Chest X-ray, PA view. Patient: 54 years old, sex M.
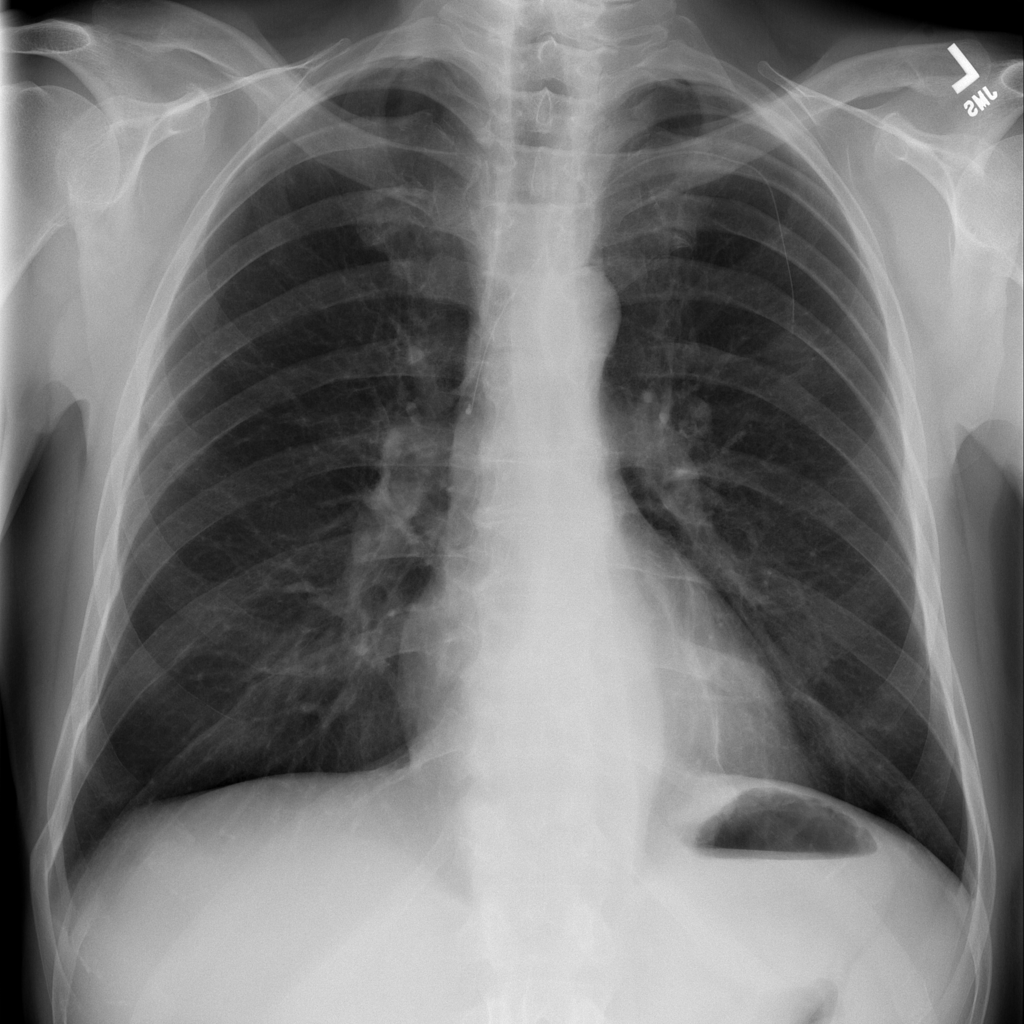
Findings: No Finding